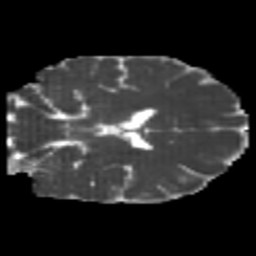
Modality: MD
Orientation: coronal
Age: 25
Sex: female
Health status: healthy
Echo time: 0.074 s